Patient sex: M
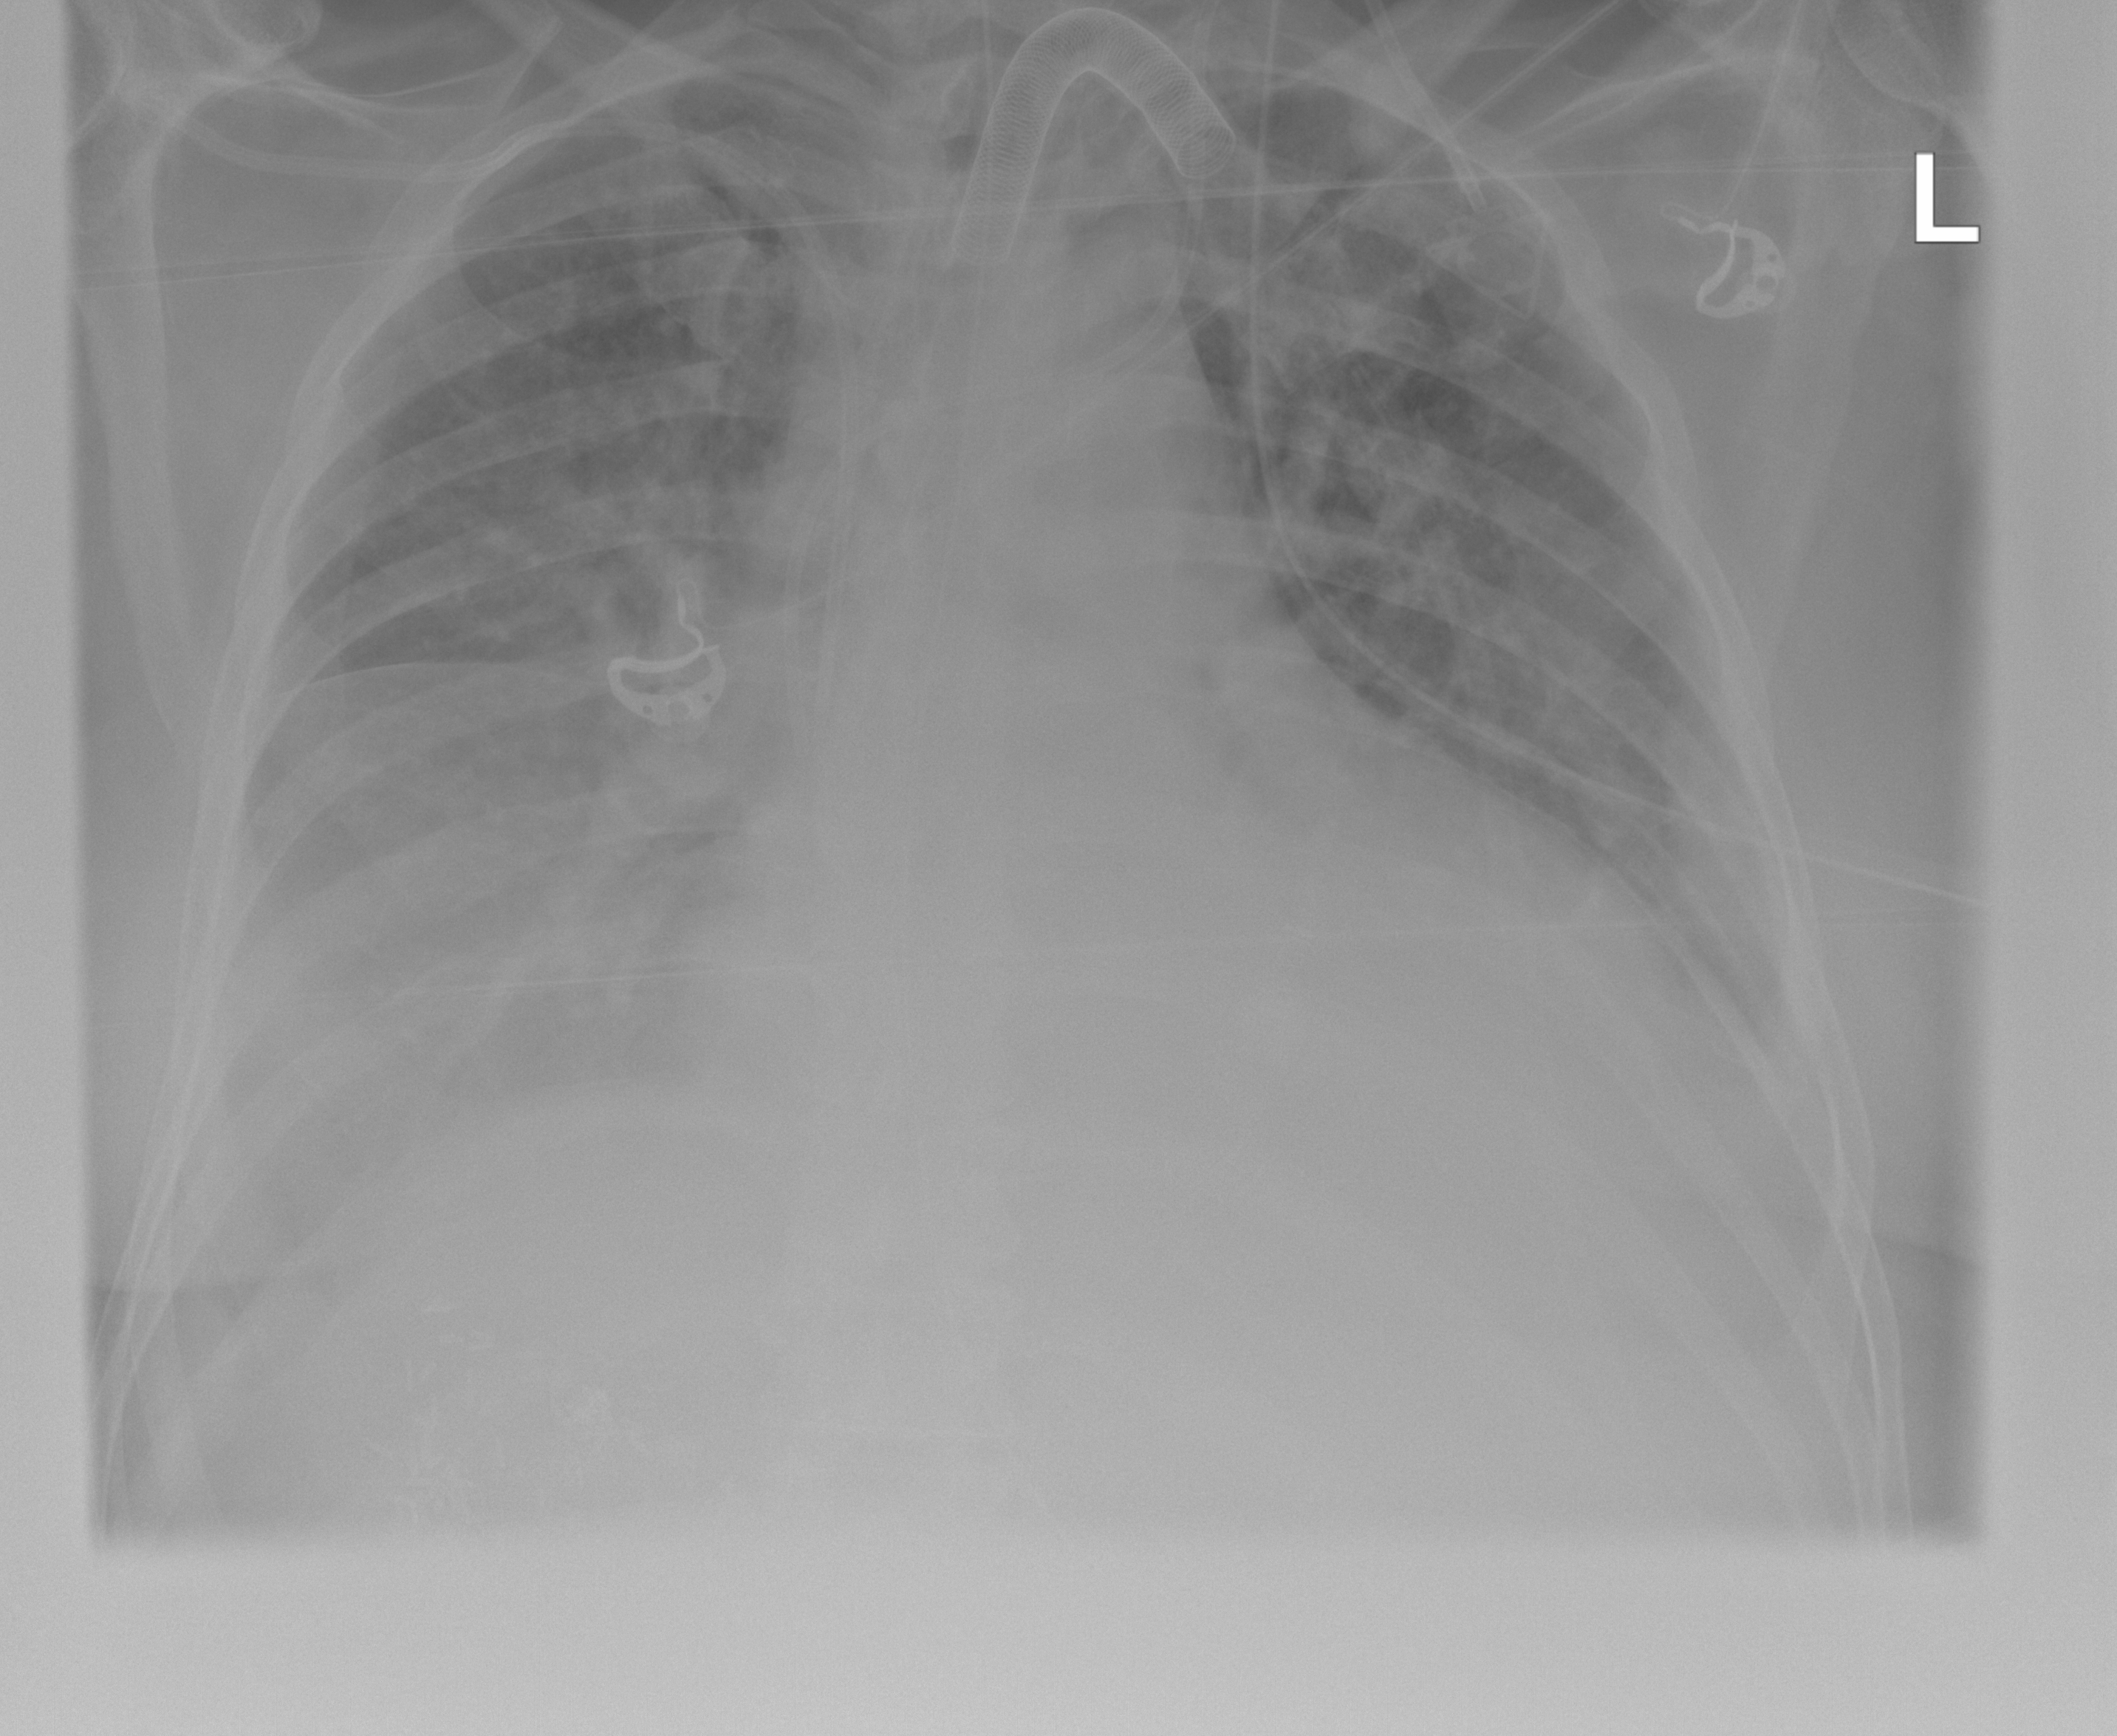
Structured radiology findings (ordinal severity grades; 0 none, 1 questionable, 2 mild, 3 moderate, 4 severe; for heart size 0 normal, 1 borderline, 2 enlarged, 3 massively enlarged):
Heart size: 2
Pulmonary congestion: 2
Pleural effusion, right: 3
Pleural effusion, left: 2
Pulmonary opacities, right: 2
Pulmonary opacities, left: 0
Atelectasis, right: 1
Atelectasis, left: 2